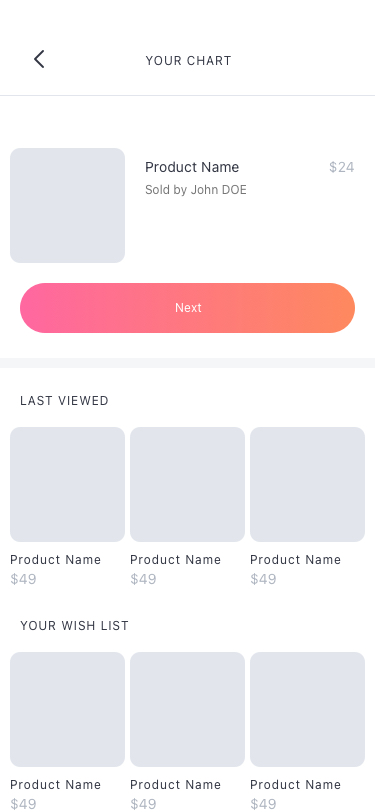
Text in this UI design:
Product Name
$49
Product Name
$49
Product Name
$49
YOUR WISH LIST
Product Name
$49
Product Name
$49
Product Name
$49
LAST VIEWED
$24
Sold by John DOE
Product Name
YOUR CHART